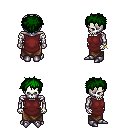
a pixel art fantasy rpg character, male body template, skeleton, maroon tunic, robe skirt, green bedhead hairstyle, bracelets, metal boots, four views (front, back, left, right), 2x2 character sprite sheet, small pixel art, hard edges, no anti-aliasing